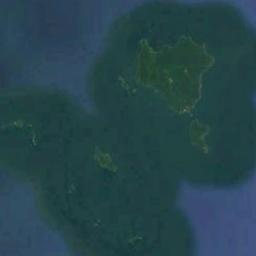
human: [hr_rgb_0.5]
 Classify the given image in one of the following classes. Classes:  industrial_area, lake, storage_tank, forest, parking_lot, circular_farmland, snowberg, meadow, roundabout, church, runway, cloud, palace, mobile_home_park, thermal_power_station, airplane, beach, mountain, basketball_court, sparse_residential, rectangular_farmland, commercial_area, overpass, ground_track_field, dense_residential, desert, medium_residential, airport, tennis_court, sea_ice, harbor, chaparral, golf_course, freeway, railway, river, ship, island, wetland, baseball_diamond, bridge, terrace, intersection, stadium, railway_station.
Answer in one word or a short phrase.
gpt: island